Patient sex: M
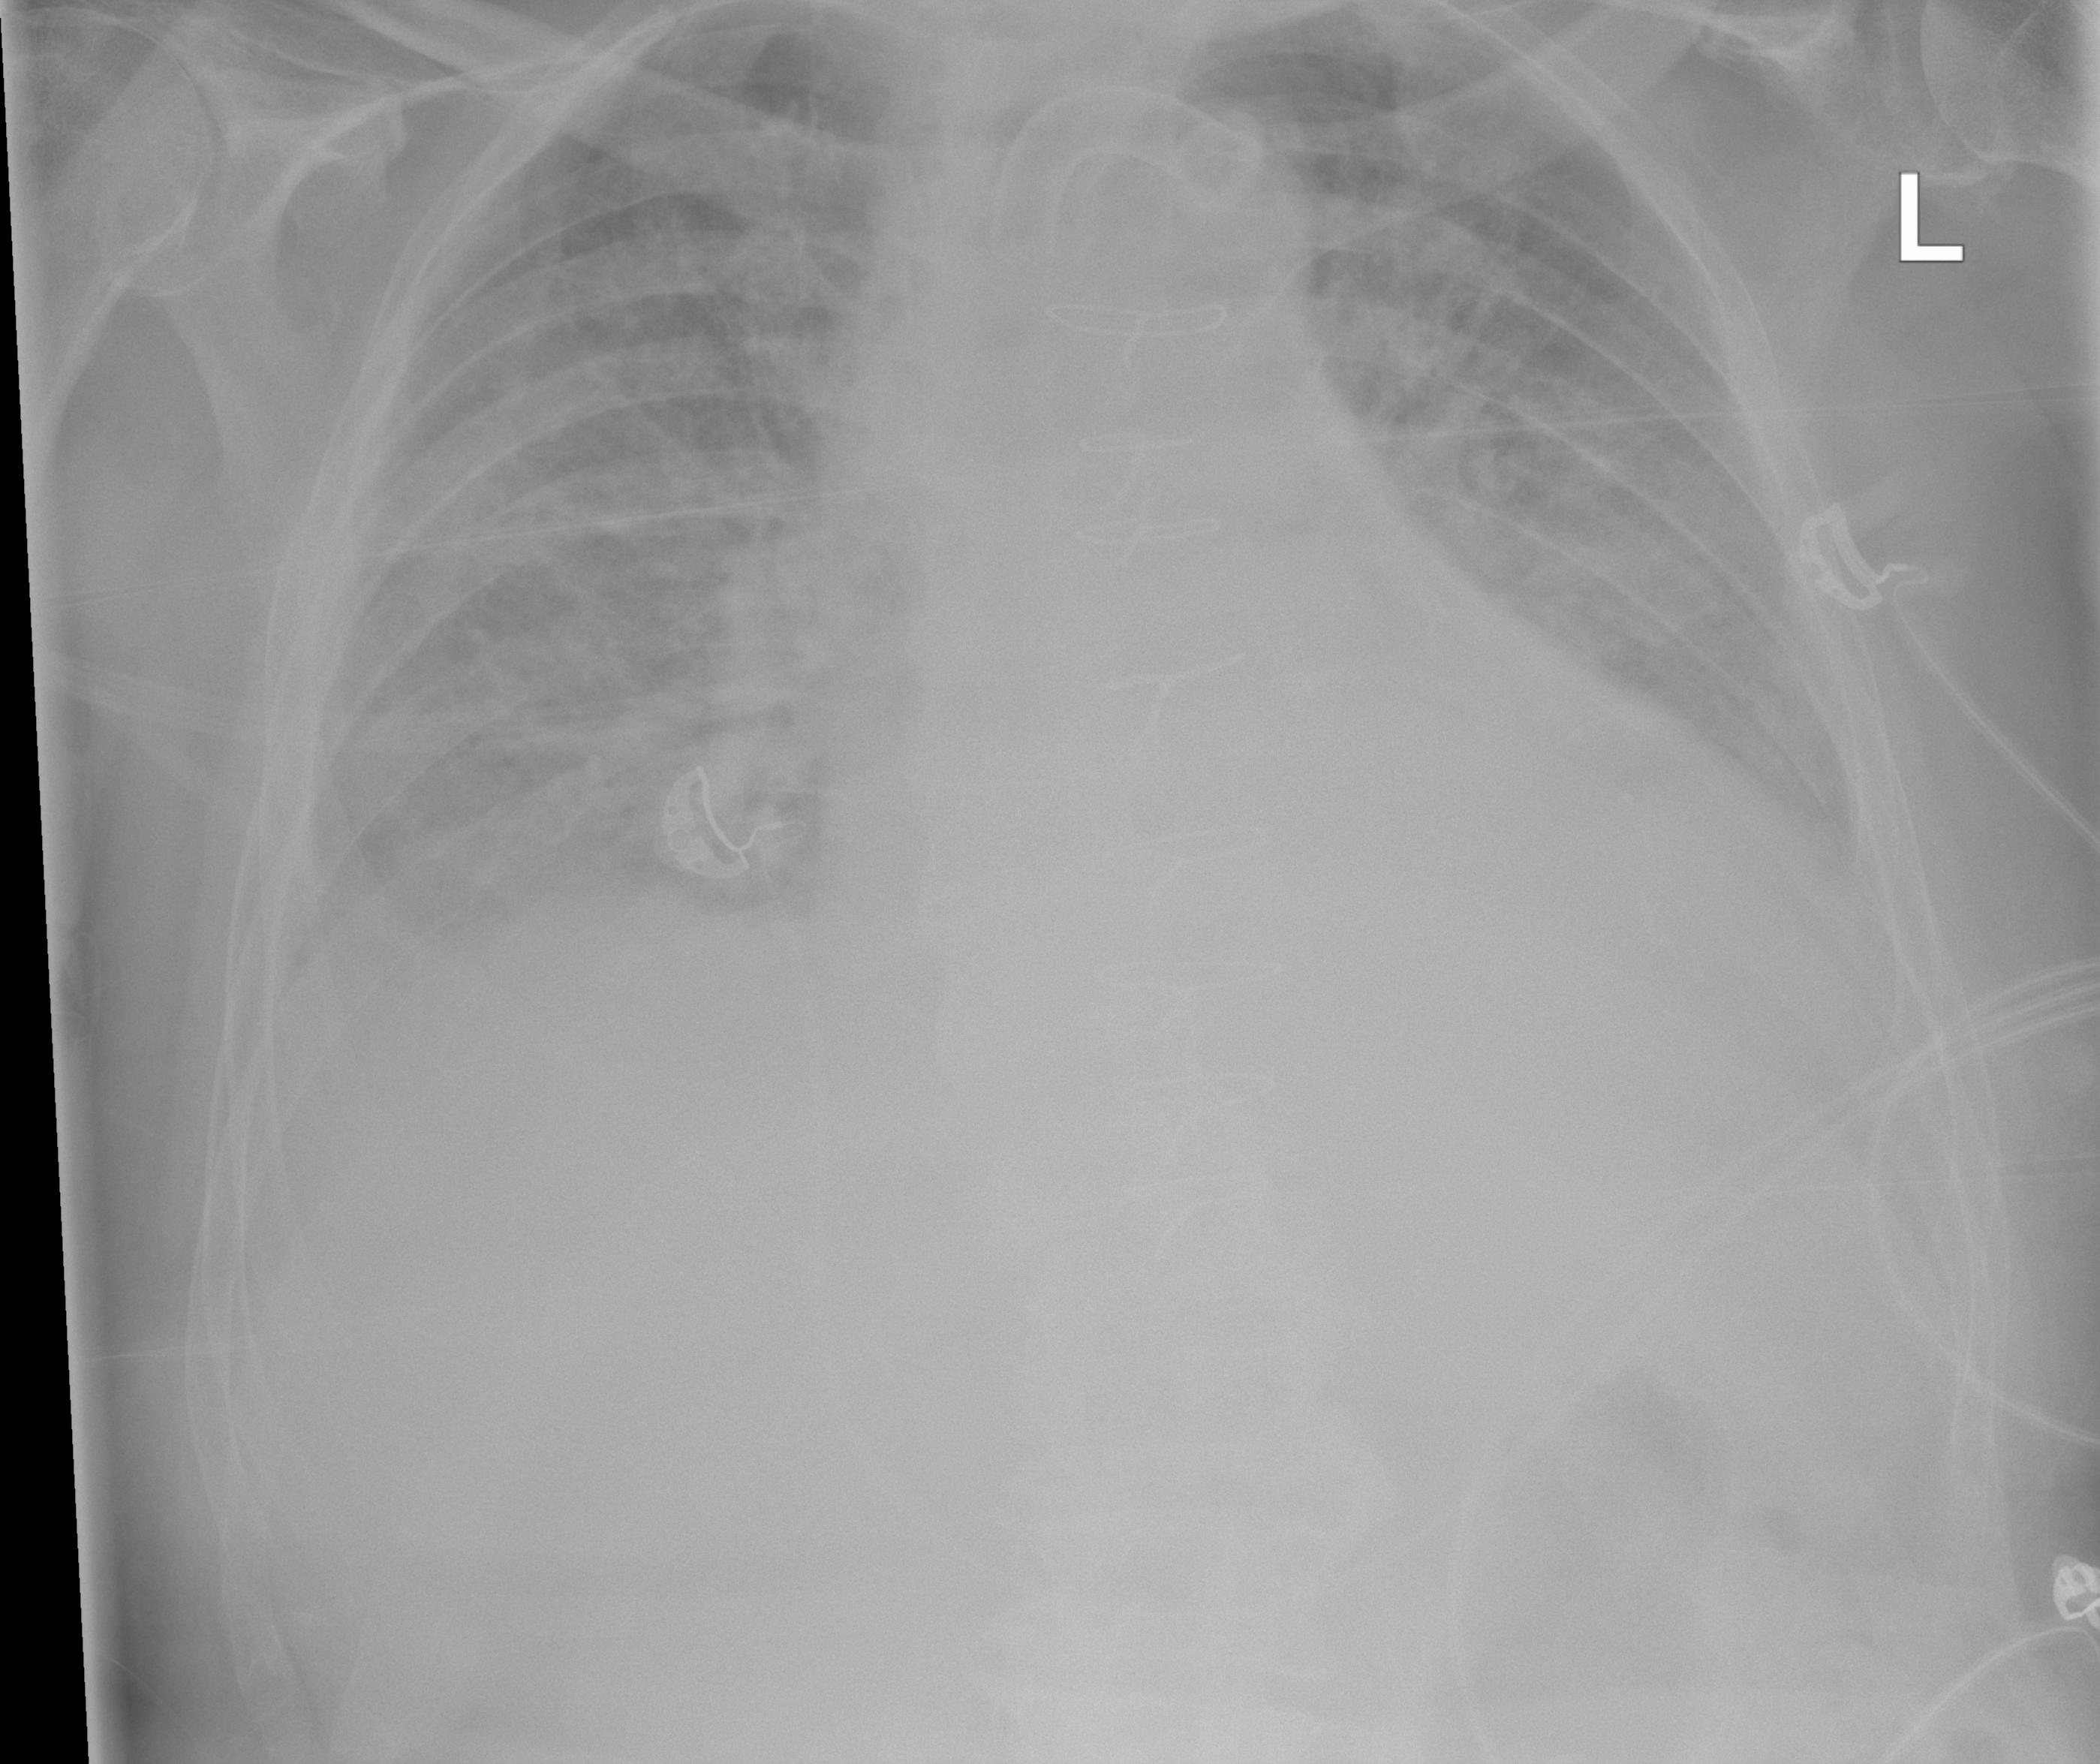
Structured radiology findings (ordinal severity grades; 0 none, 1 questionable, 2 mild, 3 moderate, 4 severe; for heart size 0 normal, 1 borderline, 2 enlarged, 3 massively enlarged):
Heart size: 2
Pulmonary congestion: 2
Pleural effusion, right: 2
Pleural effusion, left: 2
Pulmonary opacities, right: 2
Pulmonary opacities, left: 2
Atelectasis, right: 2
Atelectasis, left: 2